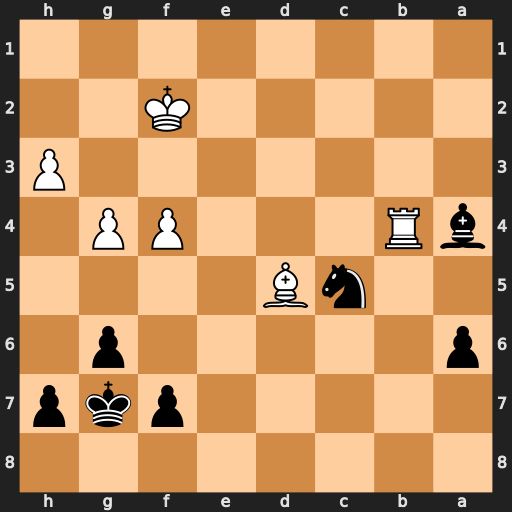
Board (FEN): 8/5pkp/p5p1/2nB4/bR3PP1/7P/5K2/8
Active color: b
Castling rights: -
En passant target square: -
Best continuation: Nd3+ Ke3 Nxb4